Interaction volume radius: 10 \u00c5
Interaction volume height: 15 \u00c5
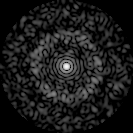
Disorder parameter: 0.8003